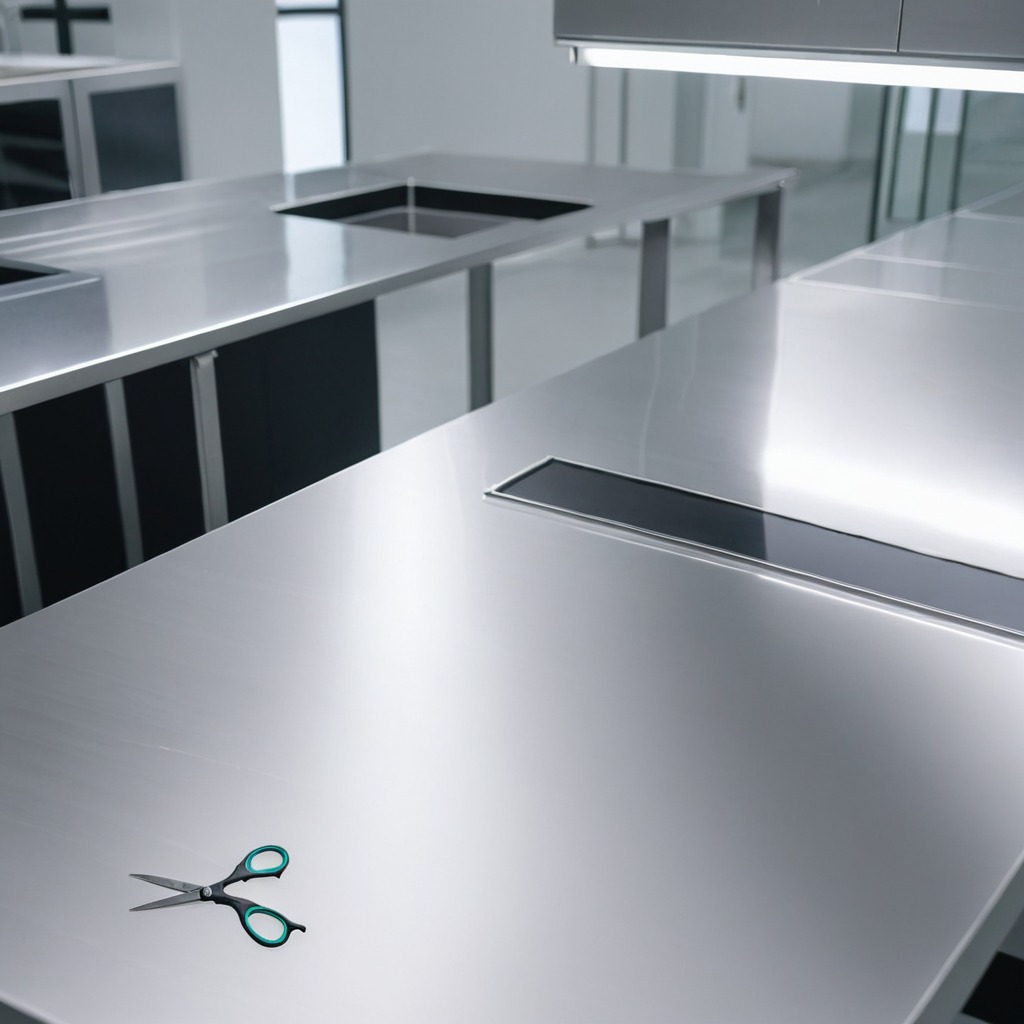
A scissor is lying on the table.